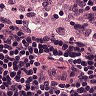
Metastatic tissue present: no